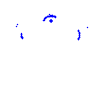
Particle: proton